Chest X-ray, PA view. Patient: 64 years old, sex M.
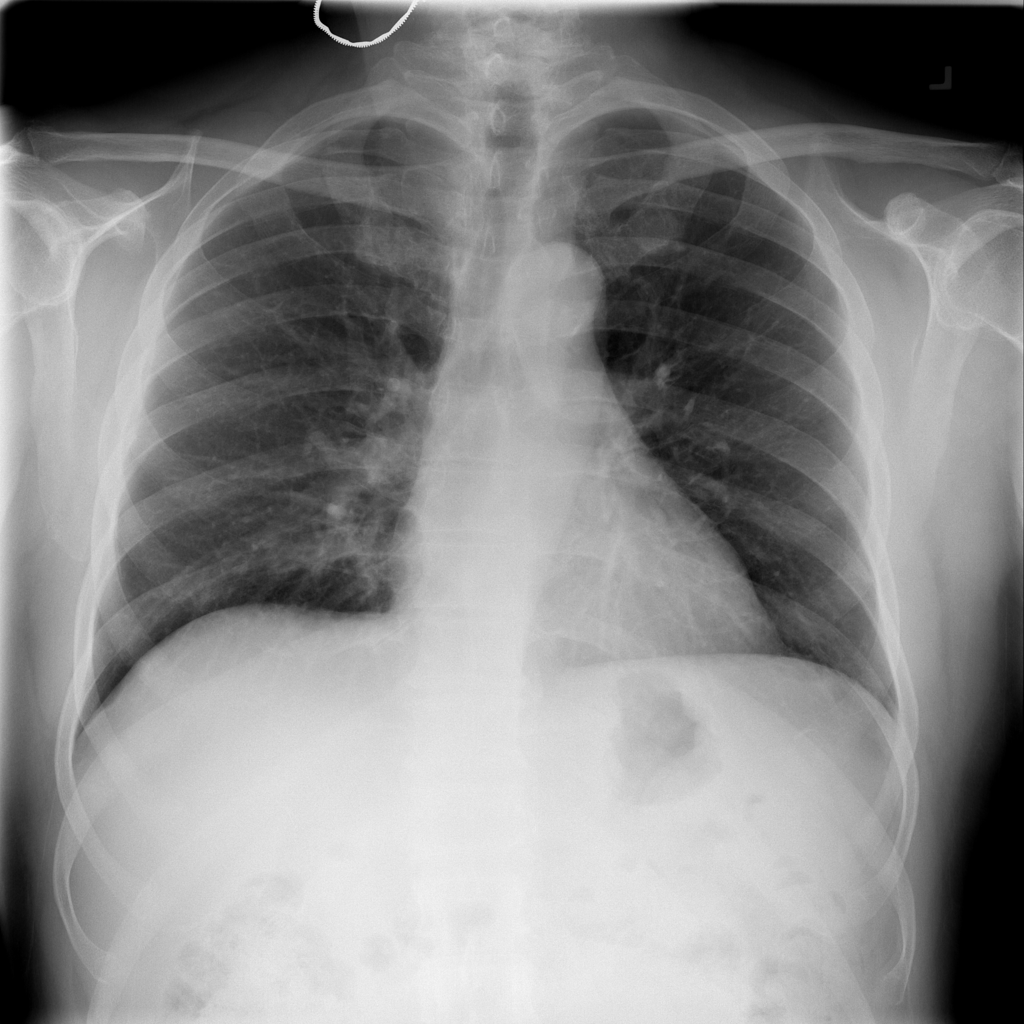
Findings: No Finding